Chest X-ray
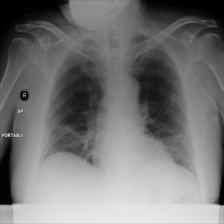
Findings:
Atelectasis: positive
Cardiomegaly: negative
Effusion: negative
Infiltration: positive
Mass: negative
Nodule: negative
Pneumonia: negative
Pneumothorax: negative
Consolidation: negative
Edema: negative
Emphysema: negative
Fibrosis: negative
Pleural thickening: negative
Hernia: negative